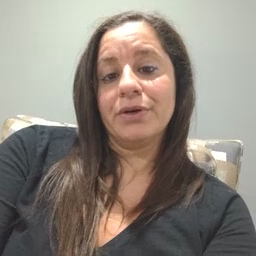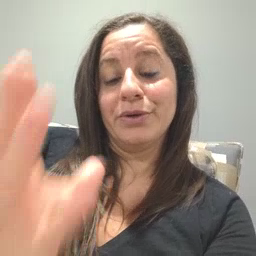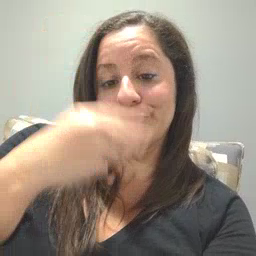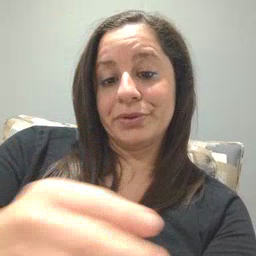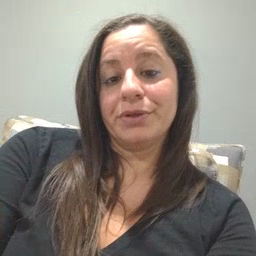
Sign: pretty